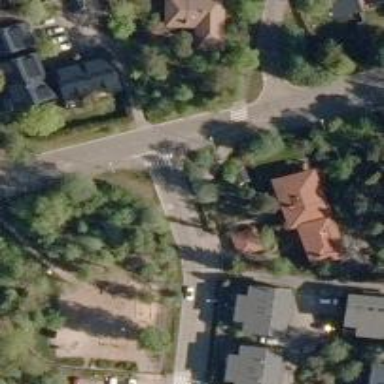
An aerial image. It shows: Road with "give way" sign.